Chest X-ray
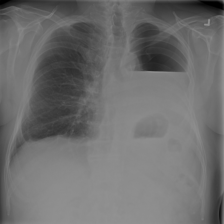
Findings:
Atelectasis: negative
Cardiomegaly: negative
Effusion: negative
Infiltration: negative
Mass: negative
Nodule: negative
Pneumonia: negative
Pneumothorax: negative
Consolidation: negative
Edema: negative
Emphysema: negative
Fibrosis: negative
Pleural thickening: negative
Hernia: negative